Question:
I am
trying to create a plot with titles but getting this error I am using spyder 3.7
Error:
'''
plt.title("Year vs Population in Bulgaria")
TypeError: 'str' object is not callable
'''
Code:
'''
import matplotlib.pyplot as plt
years = [1983, 1984, 1985, 1986, 1987]
total_populations = [<PHONE>, <PHONE>, <PHONE>, <PHONE>, <PHONE>]
plt.plot(years, total_populations)
plt.title("Year vs Population in Bulgaria")
plt.xlabel("Year")
plt.ylabel("Total Population")
plt.show()
'''
It should show the title. I have removed and use it other options but I still have issues I cant figure out
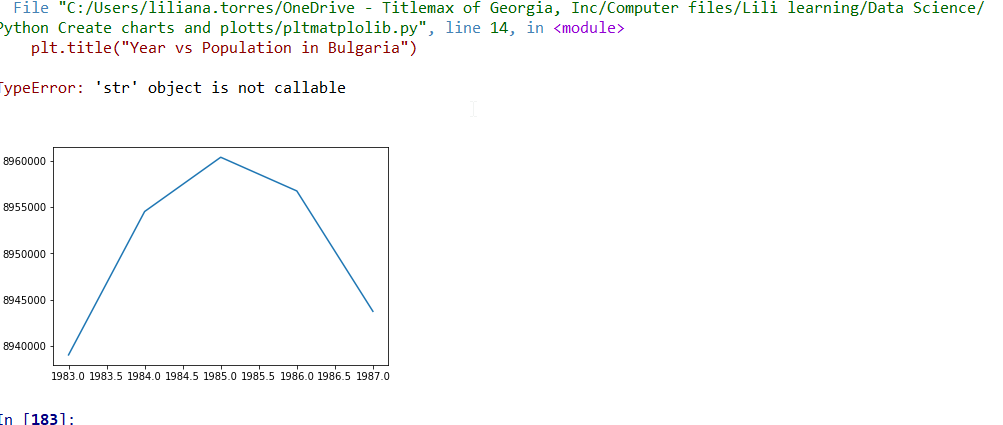
Answer: I also tested your code, and it ran without any issues. This might be a problem solved by a good old restart, like Tianmin Lyu said.
Also, in case you changed something in your system recently after which this behavior started, maybe try to revert back to that setup on which you know it worked.